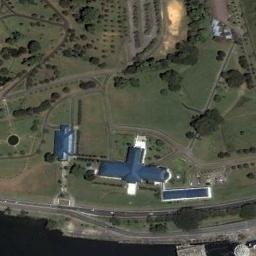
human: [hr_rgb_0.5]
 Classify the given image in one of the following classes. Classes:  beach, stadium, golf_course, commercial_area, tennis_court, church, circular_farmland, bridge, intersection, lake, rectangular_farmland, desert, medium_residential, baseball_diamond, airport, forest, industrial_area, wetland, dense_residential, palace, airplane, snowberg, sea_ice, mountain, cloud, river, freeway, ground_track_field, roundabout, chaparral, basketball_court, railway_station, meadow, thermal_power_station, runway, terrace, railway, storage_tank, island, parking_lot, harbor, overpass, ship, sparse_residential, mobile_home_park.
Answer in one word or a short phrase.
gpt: palace